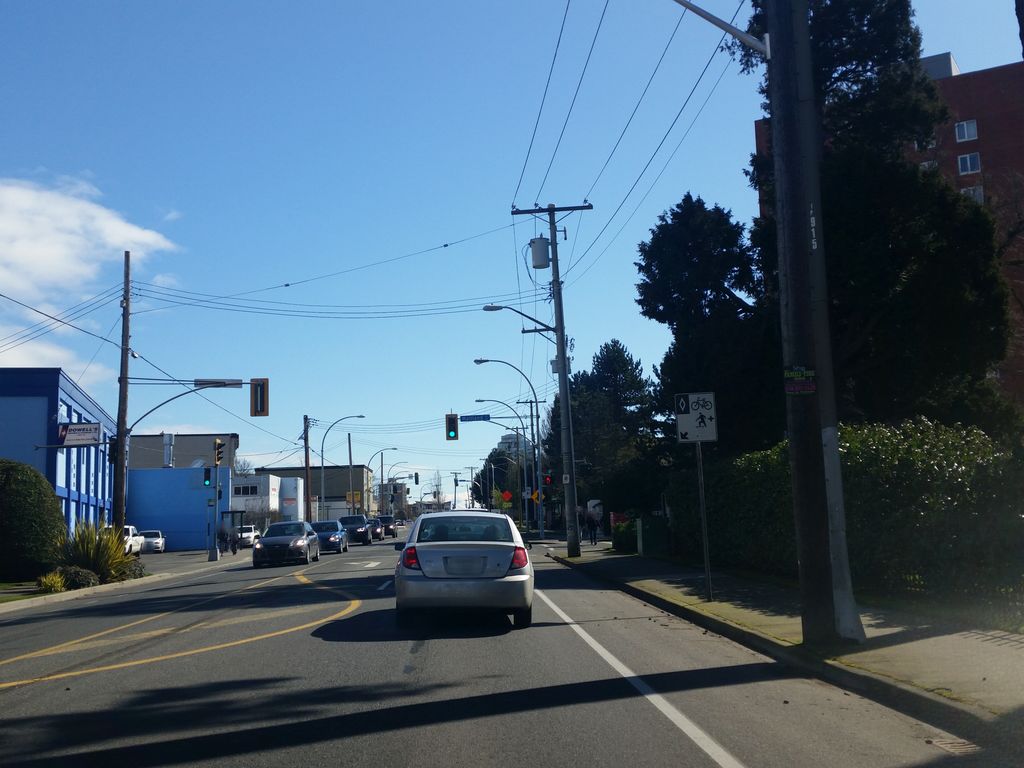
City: victoria